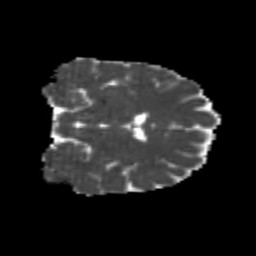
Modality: MD
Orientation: coronal
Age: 25
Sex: male
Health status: healthy
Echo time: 0.074 s